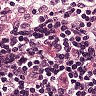
Metastatic tissue present: no